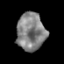
Tissue: prostate
Cell type: T cells
Senescence score: 0.3508
Nuclear area (px): 1053
Mean DAPI intensity: 130.915